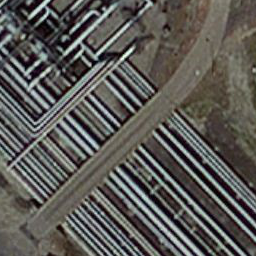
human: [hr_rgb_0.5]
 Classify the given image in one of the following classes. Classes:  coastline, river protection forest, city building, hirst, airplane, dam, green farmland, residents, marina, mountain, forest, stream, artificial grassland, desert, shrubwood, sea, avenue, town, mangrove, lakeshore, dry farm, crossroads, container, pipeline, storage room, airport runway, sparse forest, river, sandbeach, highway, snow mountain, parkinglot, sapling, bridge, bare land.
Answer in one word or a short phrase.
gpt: pipeline